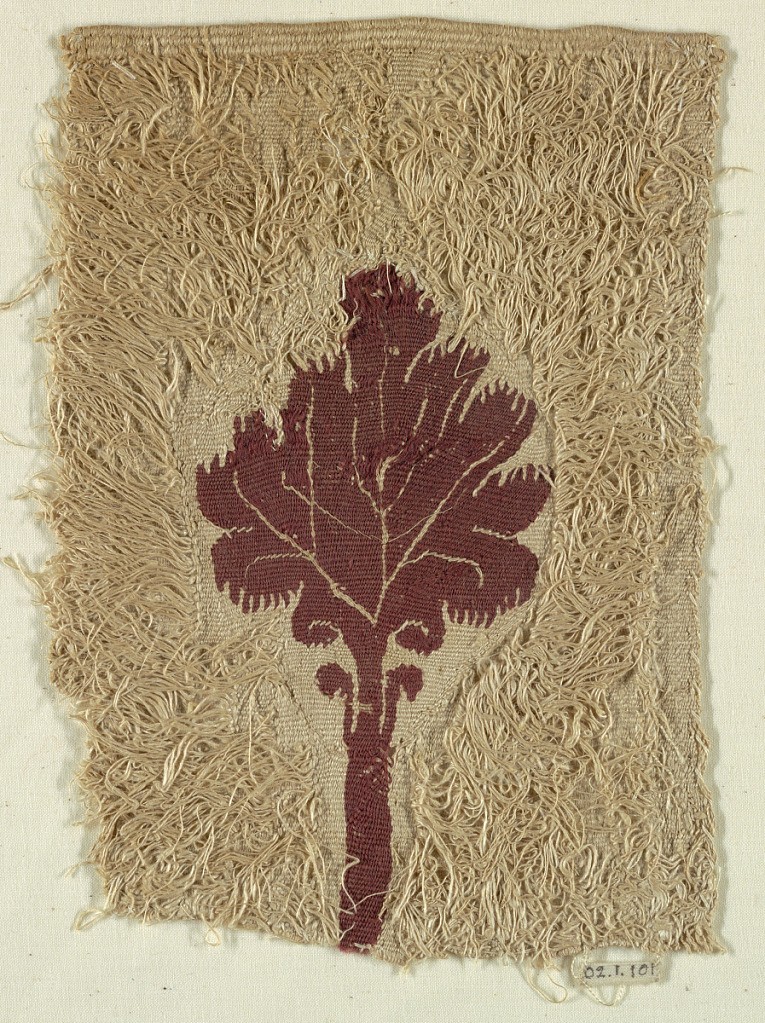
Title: Fragment
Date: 3rd–4th century
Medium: Warp; S-spun, Z-twist linen. Wefts; S-spun linen. S-spun wool Technique; slit tapestry with supplementary wrapping and supplementary weft loops
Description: Red-purple leaf with stem in a field of looped pile.